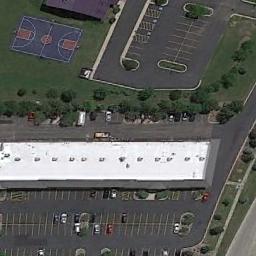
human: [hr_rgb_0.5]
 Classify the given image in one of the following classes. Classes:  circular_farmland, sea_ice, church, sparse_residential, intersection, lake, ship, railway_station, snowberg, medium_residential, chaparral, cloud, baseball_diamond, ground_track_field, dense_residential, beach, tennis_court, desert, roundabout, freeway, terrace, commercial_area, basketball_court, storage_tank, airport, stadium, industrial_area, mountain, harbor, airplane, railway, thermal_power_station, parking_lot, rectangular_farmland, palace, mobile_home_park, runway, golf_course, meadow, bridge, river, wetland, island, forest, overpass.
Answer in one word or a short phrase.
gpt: basketball_court